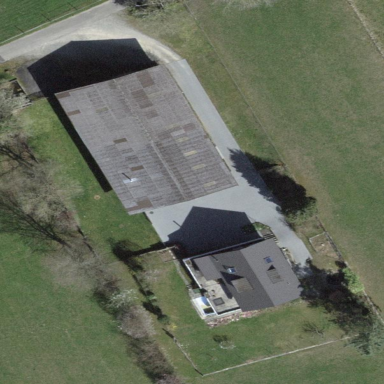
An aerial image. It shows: Farmyard area.